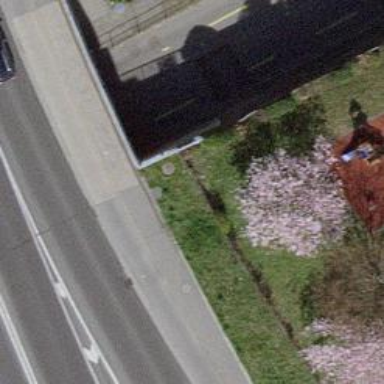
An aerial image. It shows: Retaining wall.